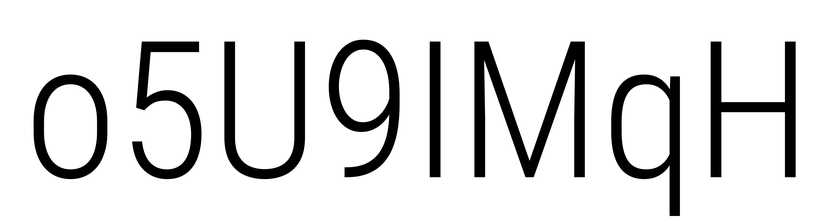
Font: Roboto_Condensed_Light